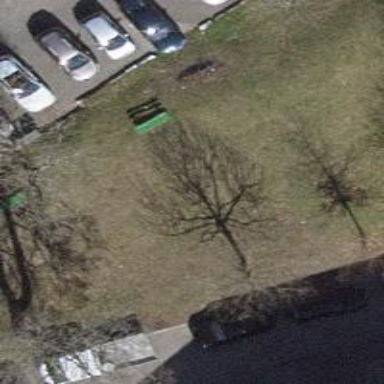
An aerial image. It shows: Picnic table located in leisure land area.